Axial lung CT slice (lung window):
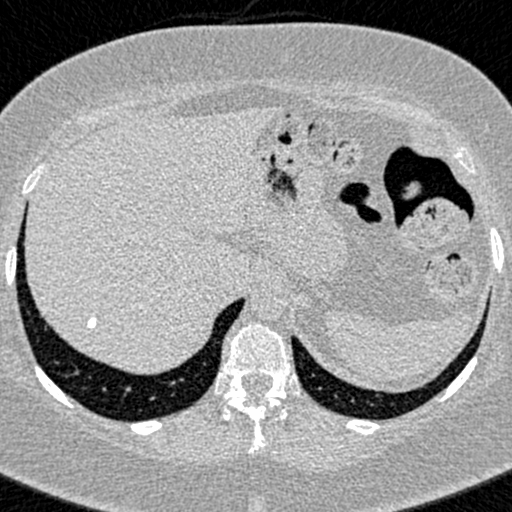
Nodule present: no